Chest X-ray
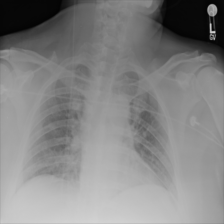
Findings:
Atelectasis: negative
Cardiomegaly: negative
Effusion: negative
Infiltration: negative
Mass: negative
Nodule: negative
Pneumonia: negative
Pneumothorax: negative
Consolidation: negative
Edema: negative
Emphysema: negative
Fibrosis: negative
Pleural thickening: negative
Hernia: negative